Question: I just want to display an image from a directory using PHP. But I could not. I have tried all the below ways.

'''
<?php
/* Getting file name */
$document_root = $_SERVER['DOCUMENT_ROOT'];
$replace = str_replace('/',"\\",$document_root);
$filename = "/excel.png";
//$image_path = $replace."\imagesupload\uploads".$filename;
$image_path = $document_root."/imagesupload/uploads".$filename;
echo $image_path;
//echo '<img src="../admin/upload/' . $display_img . '" width="' . $width . 'px" height="120px"/>';
?>
<html>
<body>
<img src="<?php echo $image_path; ?>" />
</body>
</html>
'''
The above code gives the following output. But the path I gave was correct.
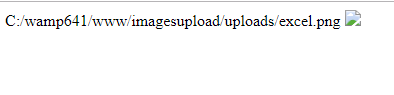
Answer: I think this one will help you
'''
<img src="uploads/<?php echo $file.png;?>" />
'''